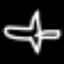
Label: airplane